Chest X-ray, AP view. Patient: 42 years old, sex M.
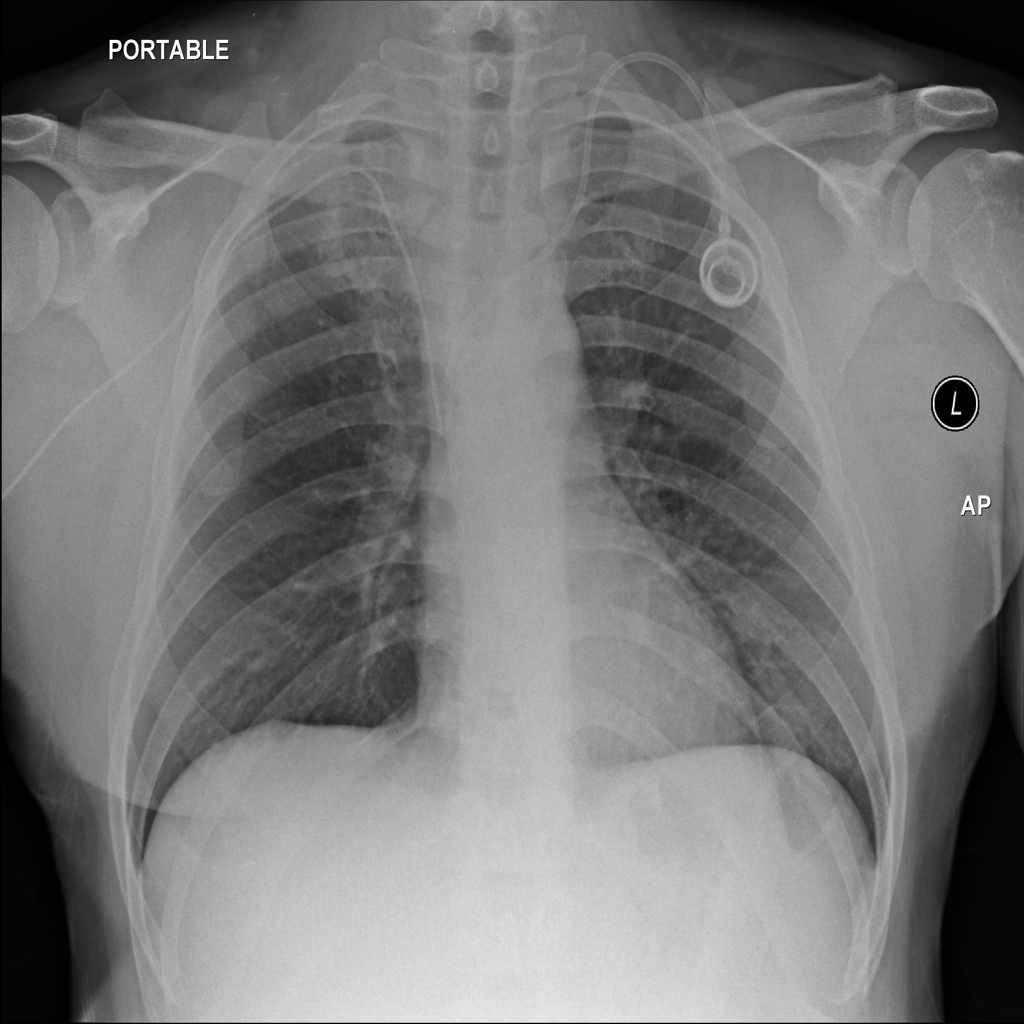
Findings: No Finding